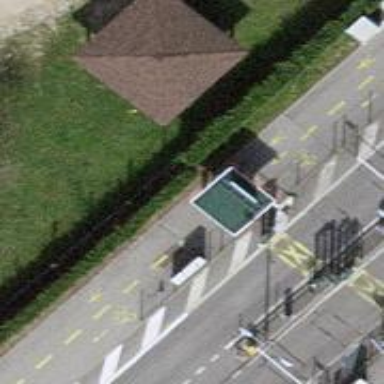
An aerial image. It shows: Asphalt cycleway passing through building tunnel with asphalt surfaces for both the cycleway and footway.